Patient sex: F
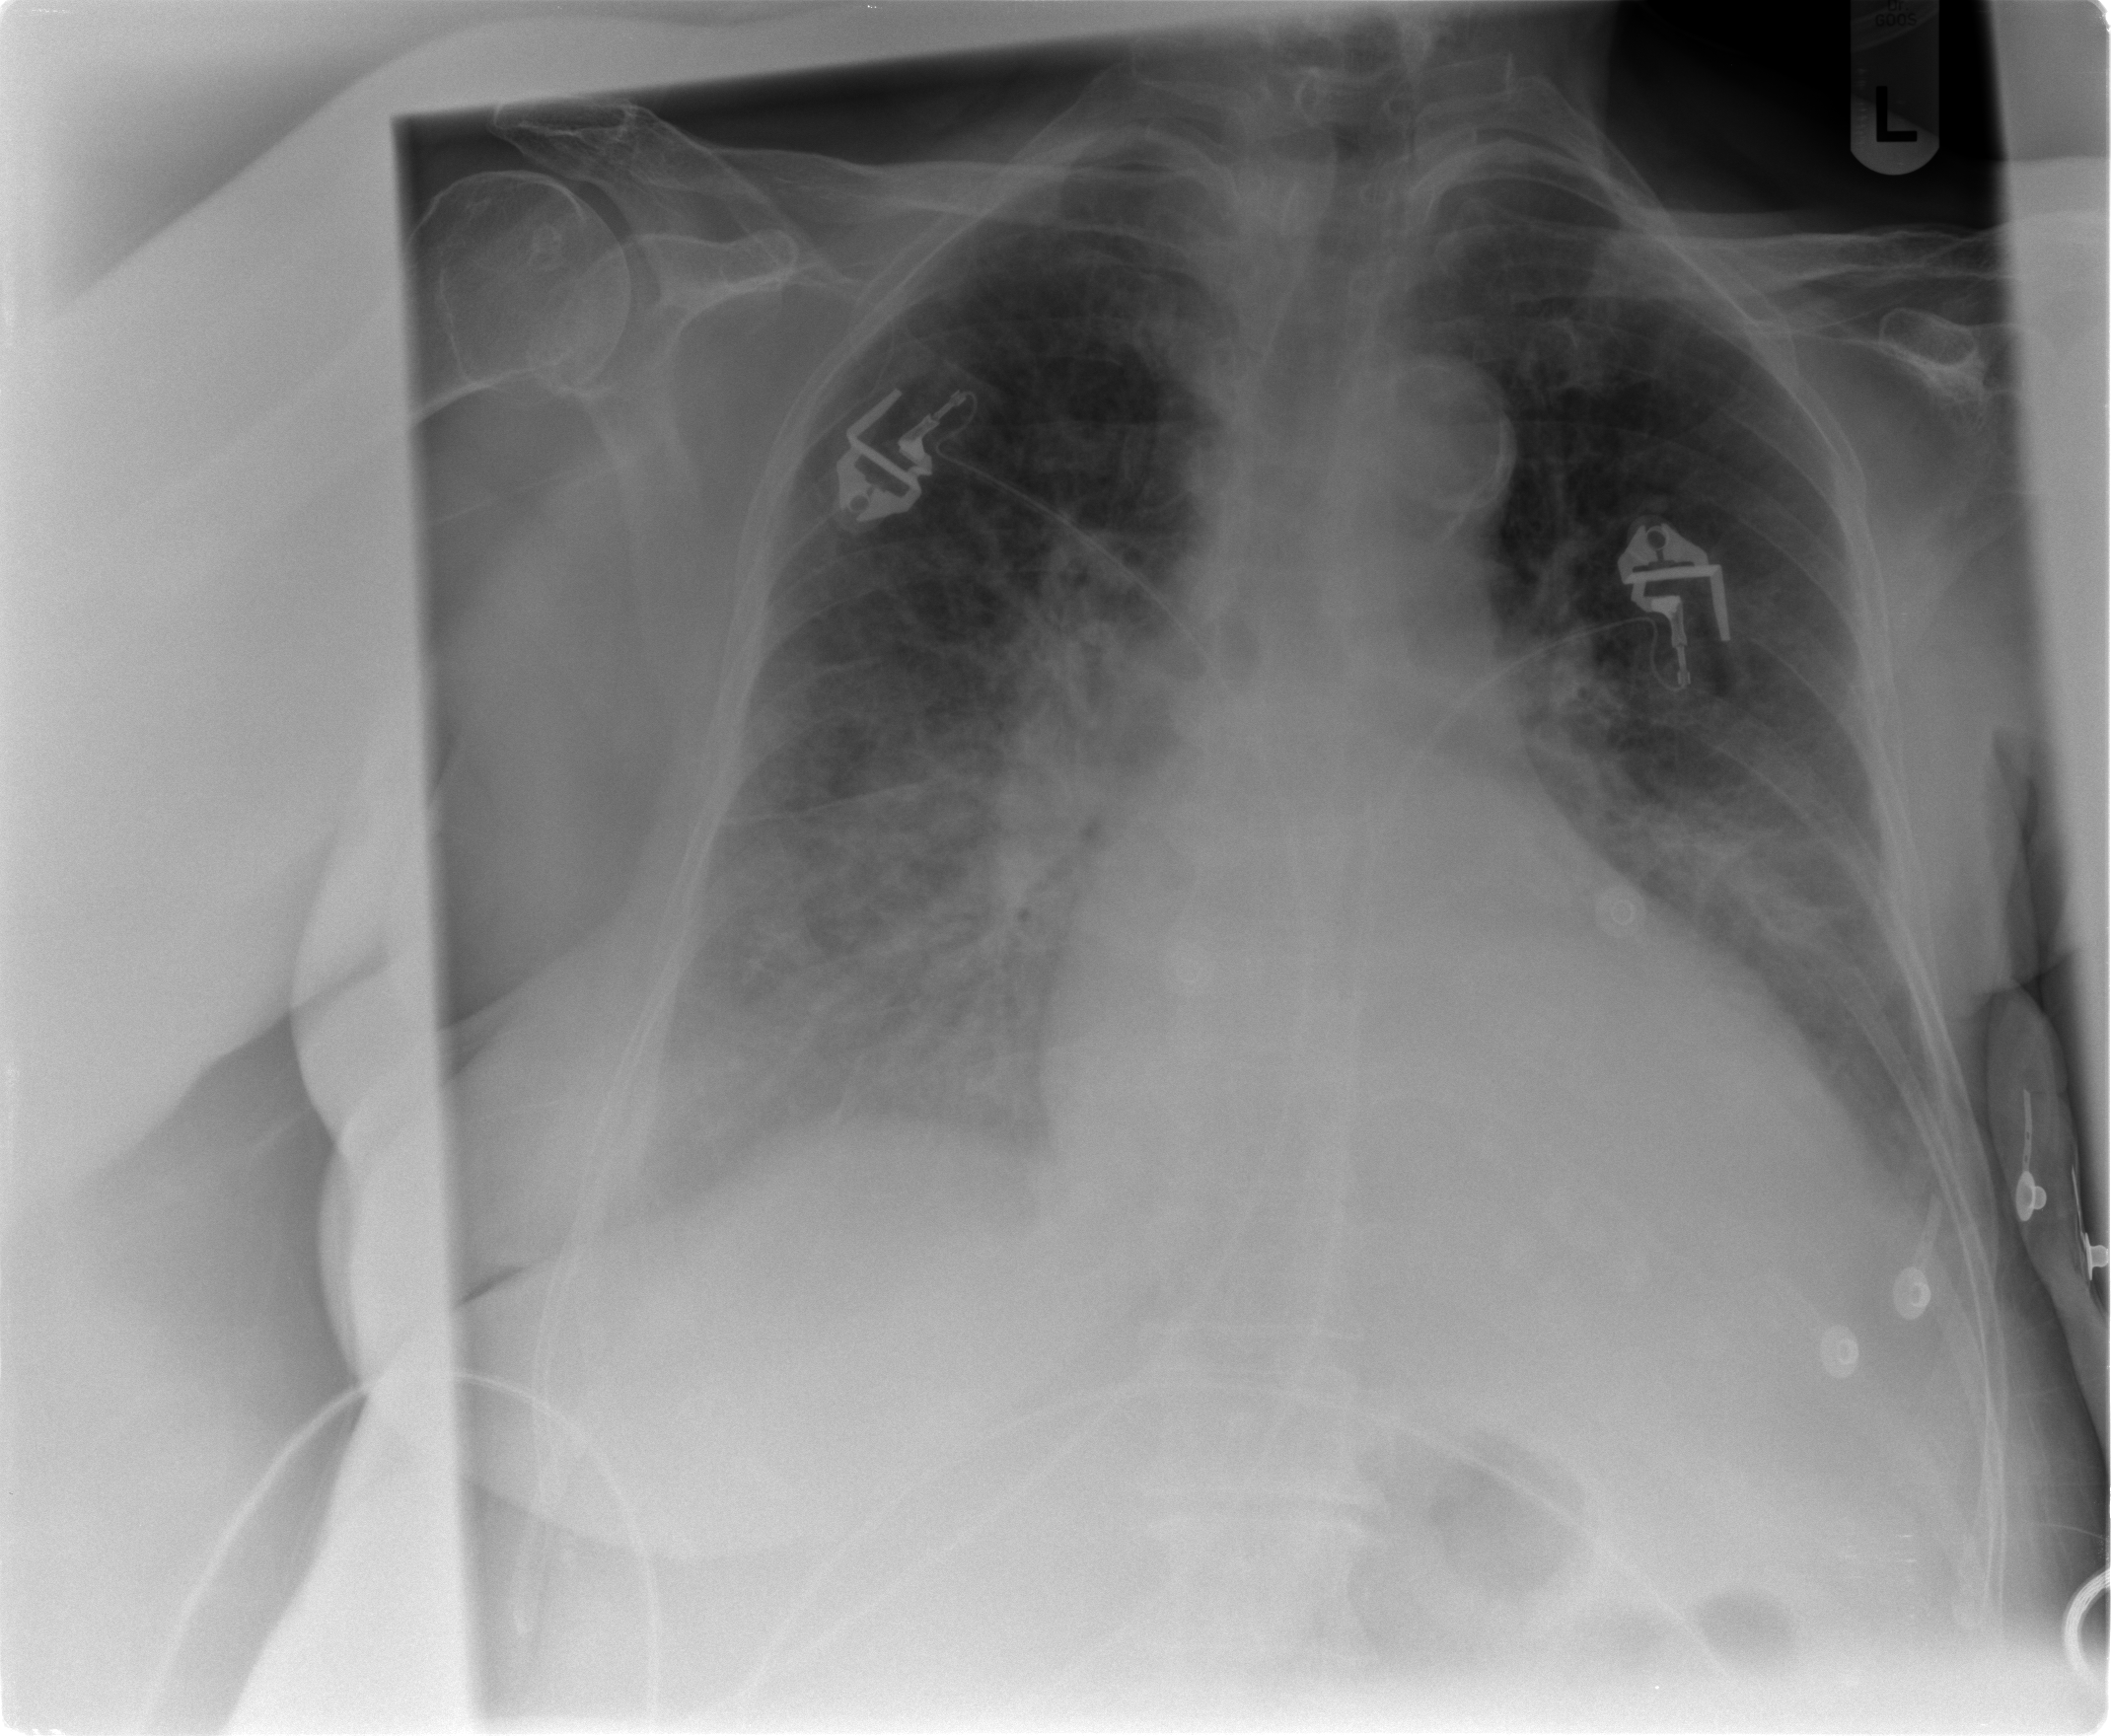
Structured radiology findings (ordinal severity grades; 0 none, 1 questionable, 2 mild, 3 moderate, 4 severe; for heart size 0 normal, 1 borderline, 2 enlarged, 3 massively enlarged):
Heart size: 2
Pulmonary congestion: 3
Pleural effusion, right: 0
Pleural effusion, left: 0
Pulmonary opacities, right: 3
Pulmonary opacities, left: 2
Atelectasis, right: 2
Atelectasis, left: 1